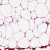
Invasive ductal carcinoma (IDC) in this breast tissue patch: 0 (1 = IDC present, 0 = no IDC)